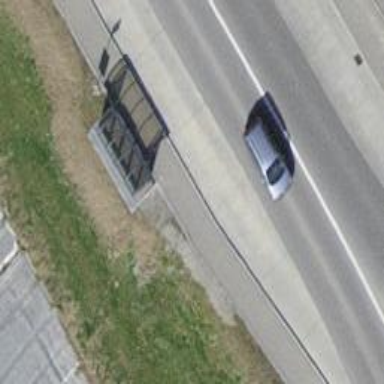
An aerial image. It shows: Sidewalk along the footway.